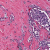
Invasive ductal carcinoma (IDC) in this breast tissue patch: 0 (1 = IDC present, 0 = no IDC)